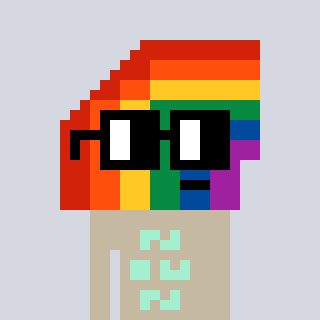
a pixel art character with square black glasses, a rainbow-shaped head and a bege-colored body on a cool background